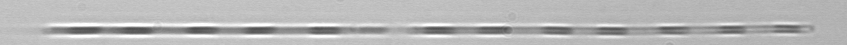
Label: Leptocylindrus